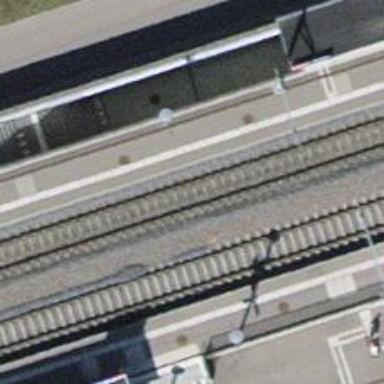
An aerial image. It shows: Stop position for public transport at railway stop.